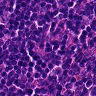
Metastatic tissue present: no